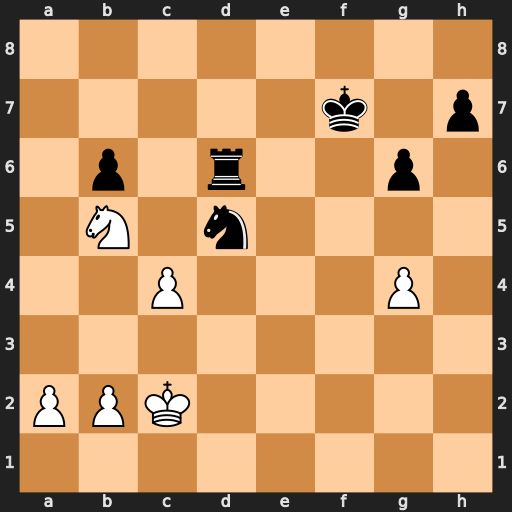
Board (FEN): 8/5k1p/1p1r2p1/1N1n4/2P3P1/8/PPK5/8
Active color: w
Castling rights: -
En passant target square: -
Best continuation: Nxd6+ Ke6 cxd5+ Kxd6 g5